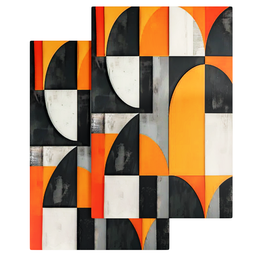
Label: decoration